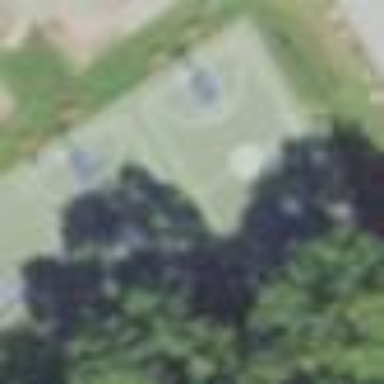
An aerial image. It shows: Basketball court on pitch.